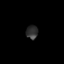
Tissue: lung
Cell type: Endothelial cells
Senescence score: 0.586
Nuclear area (px): 159
Mean DAPI intensity: 48.818